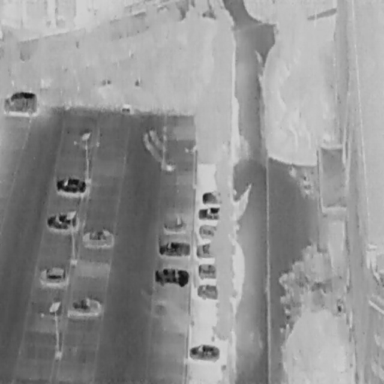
There are 15 Cars in the infrared image.